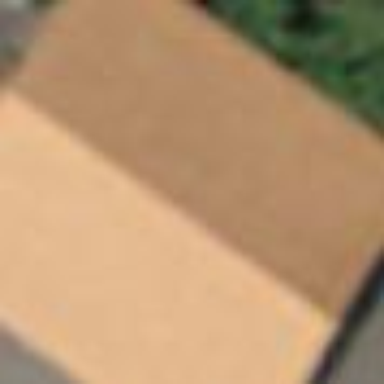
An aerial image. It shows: Garage.